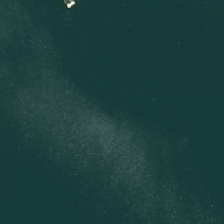
Land cover: lake_pond